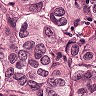
Metastatic tissue present: yes